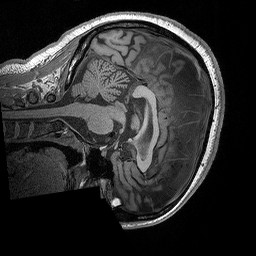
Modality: T1w
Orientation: sagittal
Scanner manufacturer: siemens
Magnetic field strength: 3 T
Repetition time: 2.3 s
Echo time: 0.00298 s